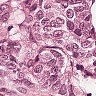
Metastatic tissue present: yes